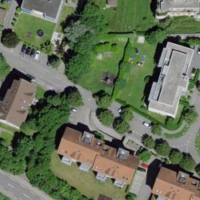
EUNIS habitat code: 54
Species observed at this site:
Urtica dioica